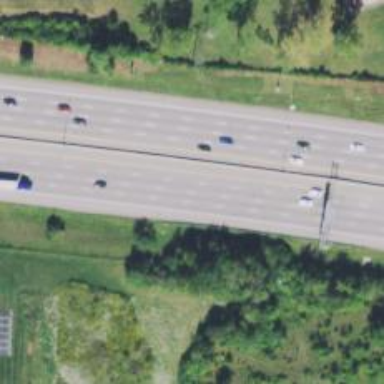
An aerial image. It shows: Asphalt motorway with embankment.